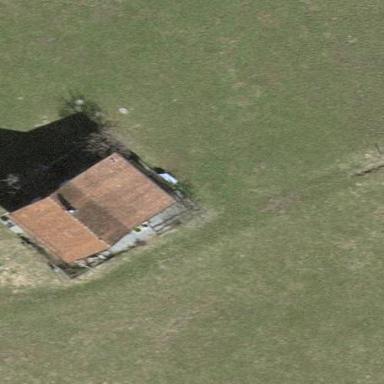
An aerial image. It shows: Simple and straightforward house.